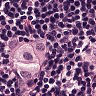
Metastatic tissue present: yes